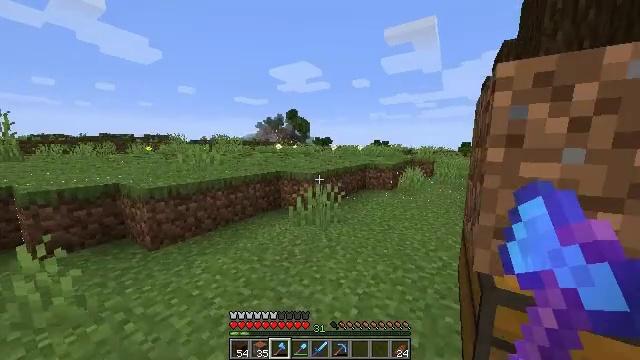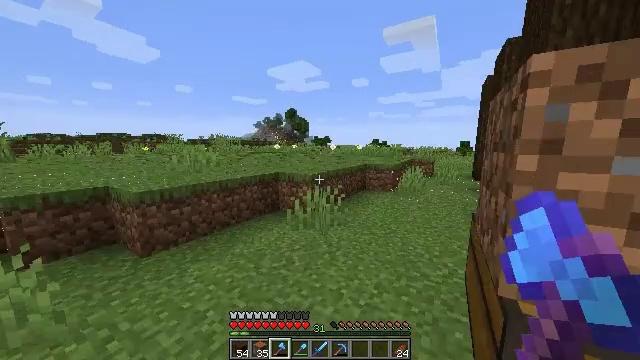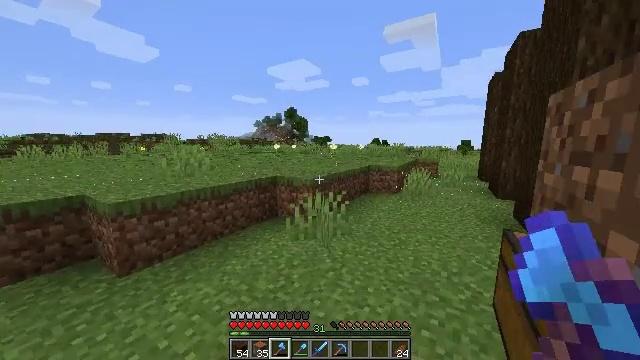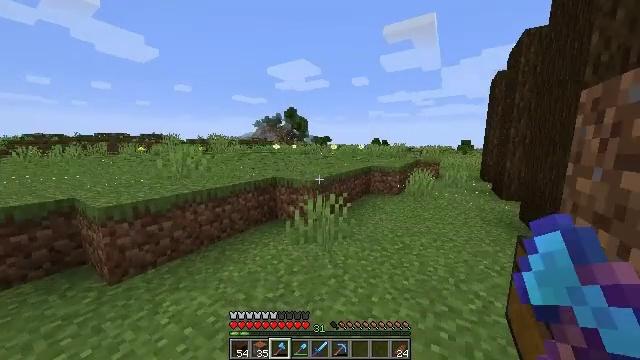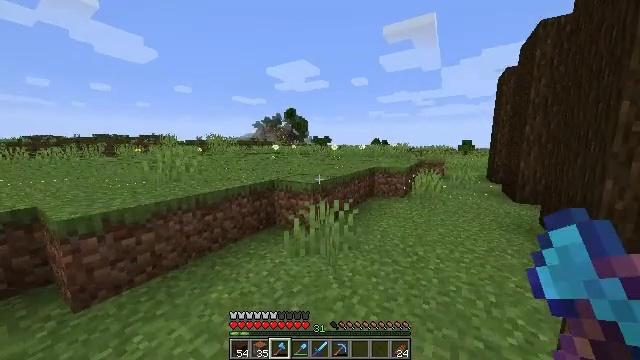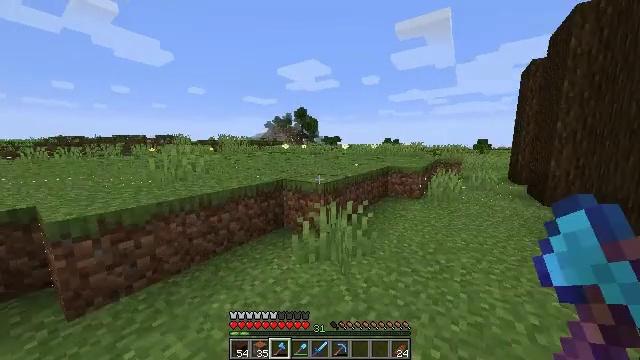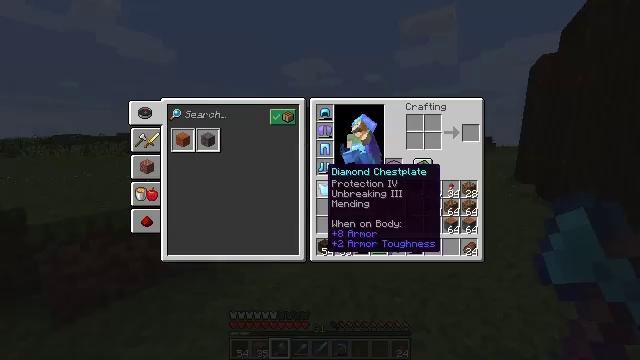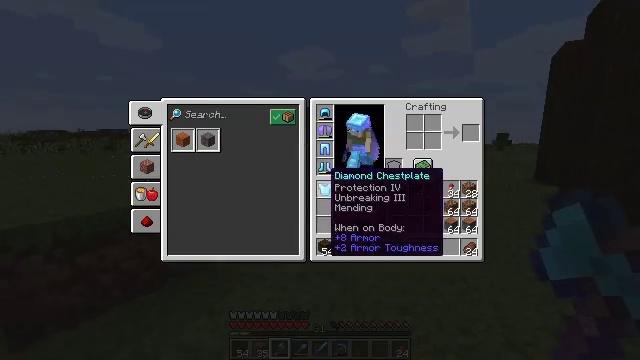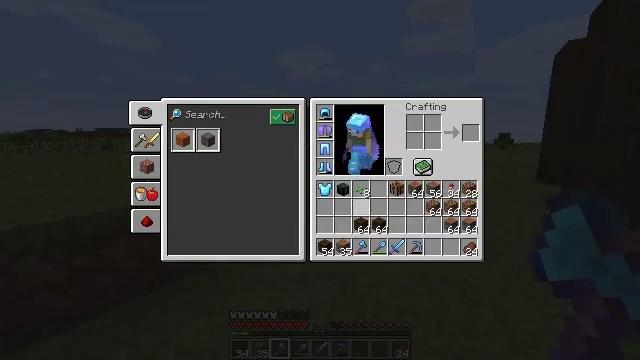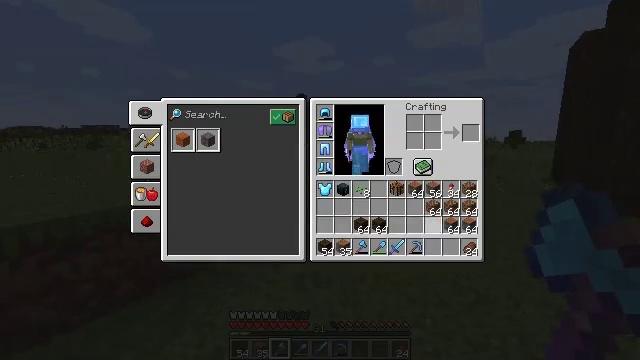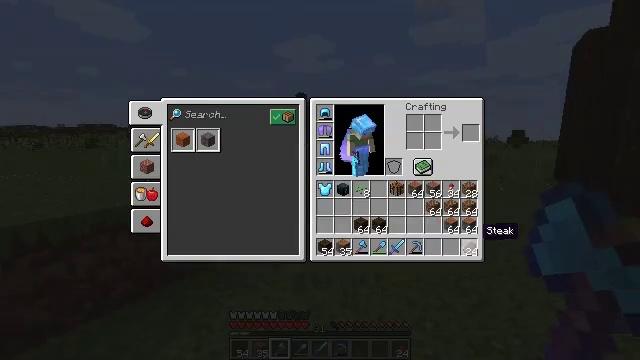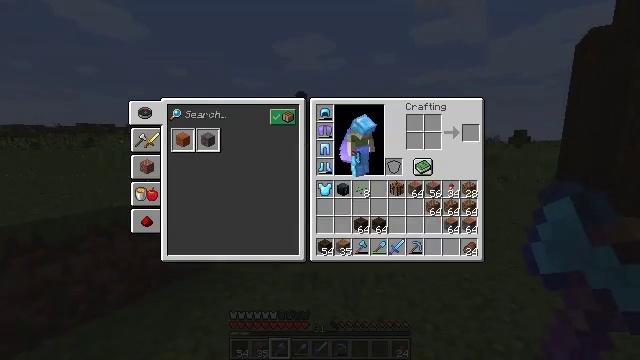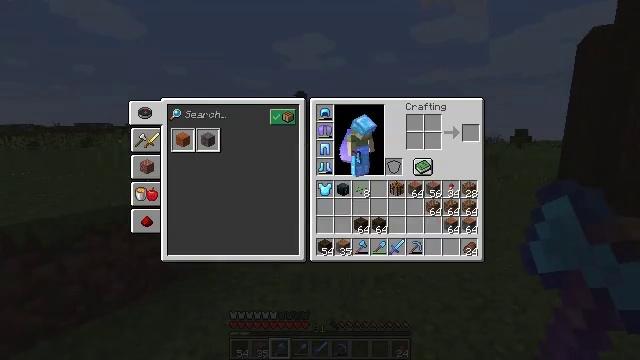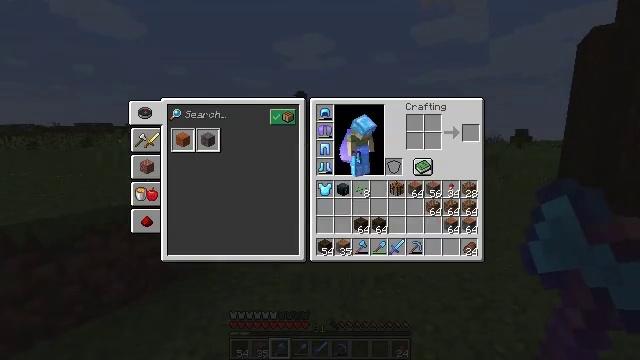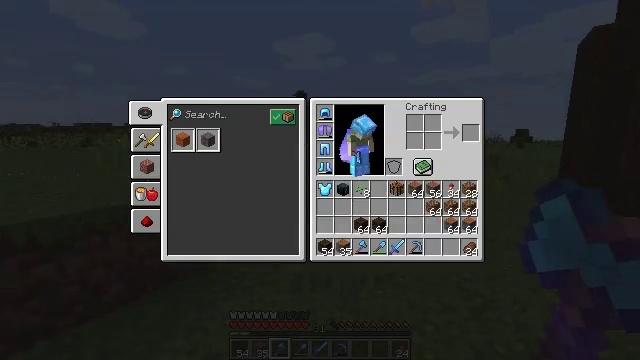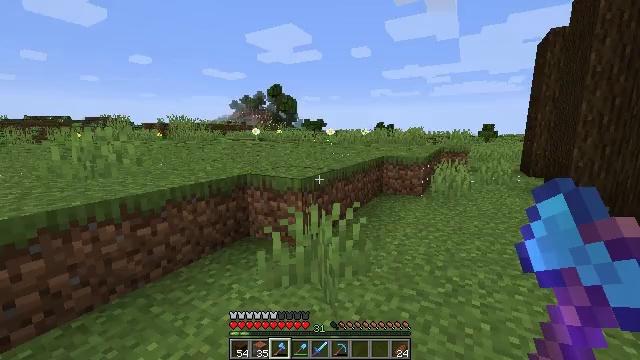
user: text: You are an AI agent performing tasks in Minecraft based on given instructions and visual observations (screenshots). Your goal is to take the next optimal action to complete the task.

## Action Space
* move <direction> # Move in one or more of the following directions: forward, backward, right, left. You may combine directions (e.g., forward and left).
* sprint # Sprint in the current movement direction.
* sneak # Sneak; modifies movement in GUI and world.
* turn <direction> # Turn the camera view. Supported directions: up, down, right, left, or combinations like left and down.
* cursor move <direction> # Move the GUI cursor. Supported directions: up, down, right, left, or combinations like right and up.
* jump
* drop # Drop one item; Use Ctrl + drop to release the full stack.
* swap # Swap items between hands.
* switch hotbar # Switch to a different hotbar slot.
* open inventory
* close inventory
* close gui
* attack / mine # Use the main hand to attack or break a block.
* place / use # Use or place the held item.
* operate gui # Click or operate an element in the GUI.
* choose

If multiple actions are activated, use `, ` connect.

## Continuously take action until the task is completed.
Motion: motion action
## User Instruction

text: Attack the ground to gather dirt.
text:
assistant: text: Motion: move forward, sprint
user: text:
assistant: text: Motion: move forward, sprint
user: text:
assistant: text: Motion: move forward, sprint
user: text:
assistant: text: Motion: move forward, sprint
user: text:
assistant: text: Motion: move forward, sprint, turn left
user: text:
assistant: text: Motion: move forward, sprint, open inventory
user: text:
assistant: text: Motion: open inventory
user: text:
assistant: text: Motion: cursor move right and down, open inventory
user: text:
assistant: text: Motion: cursor move right and down
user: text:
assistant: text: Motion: cursor move right and down
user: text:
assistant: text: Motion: cursor move right and down
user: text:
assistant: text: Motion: no_op
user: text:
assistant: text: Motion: no_op
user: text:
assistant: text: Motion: no_op
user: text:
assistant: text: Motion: cursor move right and down
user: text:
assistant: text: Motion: turn right and down
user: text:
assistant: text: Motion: turn right and down
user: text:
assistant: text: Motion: turn right and down
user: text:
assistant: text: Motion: turn right and down
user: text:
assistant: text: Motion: turn right
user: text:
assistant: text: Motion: no_op
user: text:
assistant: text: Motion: turn right, use / place
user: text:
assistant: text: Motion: turn down, use / place
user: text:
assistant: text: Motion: use / place
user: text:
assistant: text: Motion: use / place
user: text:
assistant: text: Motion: no_op
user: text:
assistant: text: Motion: no_op
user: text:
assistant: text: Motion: no_op
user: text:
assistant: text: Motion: turn right and down
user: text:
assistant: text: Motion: turn right and down